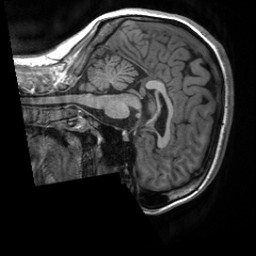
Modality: T1w
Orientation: sagittal
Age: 33
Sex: female
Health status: healthy
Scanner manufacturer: siemens
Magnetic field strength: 3 T
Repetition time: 2 s
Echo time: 0.00232 s